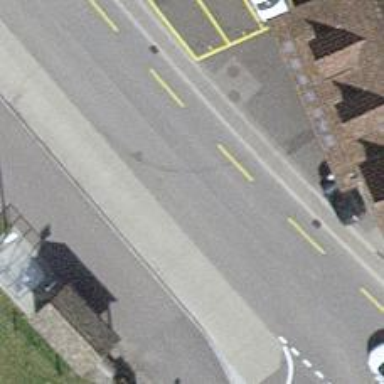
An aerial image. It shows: Secondary road with asphalt surface and dedicated cycle lane on the left.